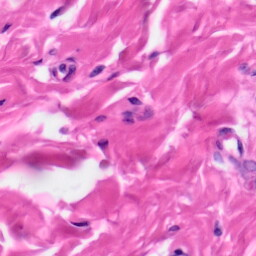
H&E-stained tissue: Skin